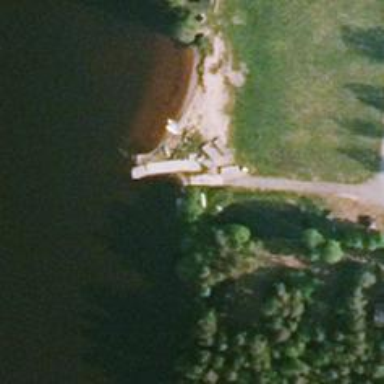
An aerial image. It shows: Slipway on leisure land.